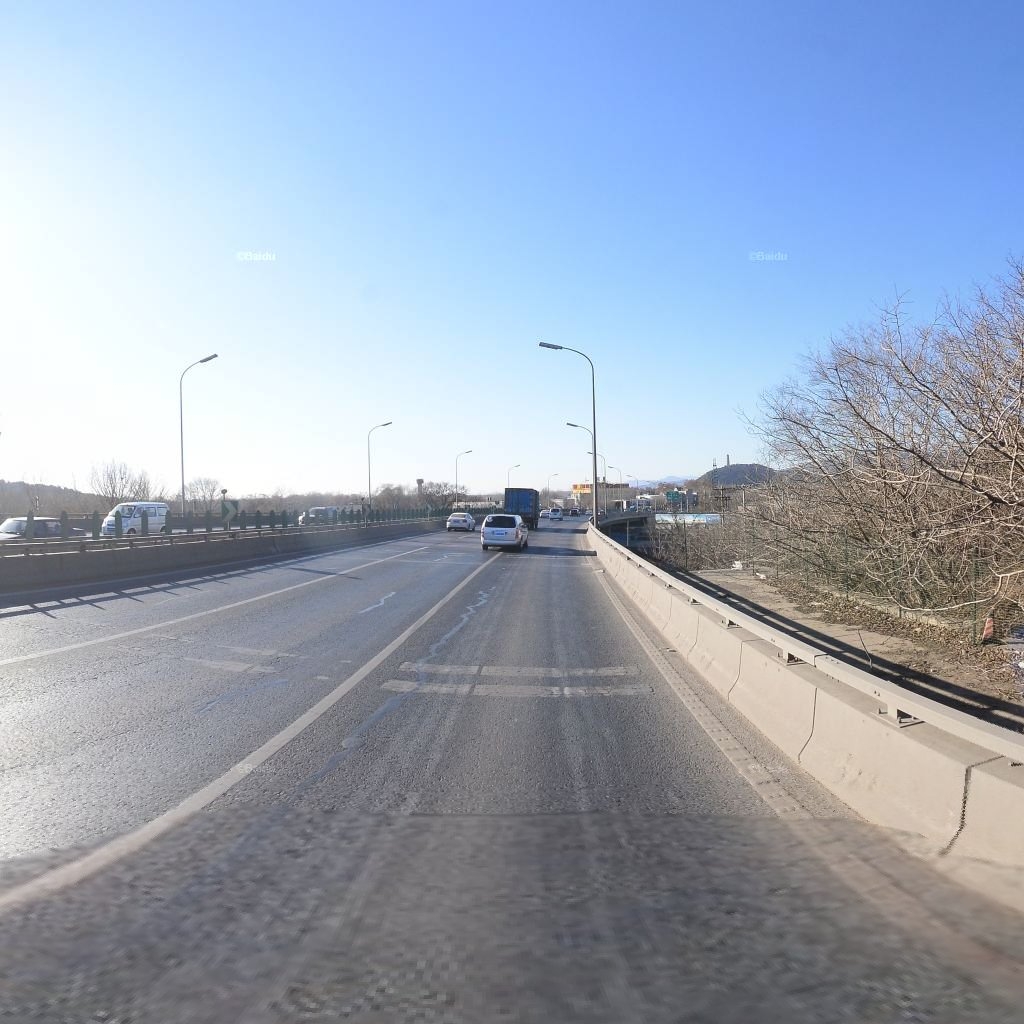
Region: Haidian
Road damage annotations: longitudinal patch, longitudinal patch, longitudinal patch